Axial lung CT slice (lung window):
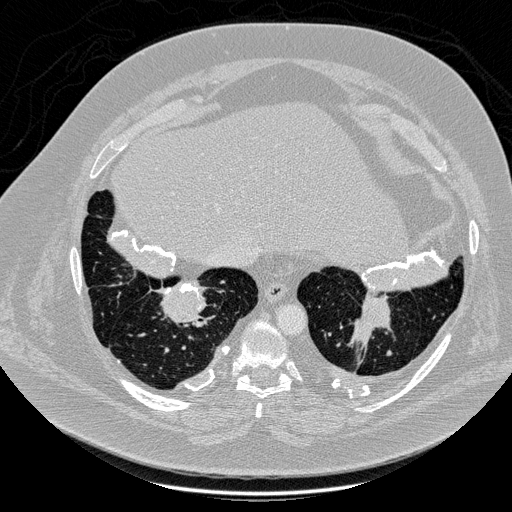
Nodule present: yes
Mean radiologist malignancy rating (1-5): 5